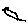
Label: bird